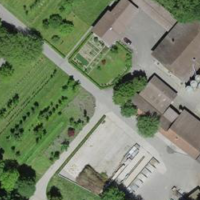
EUNIS habitat code: 55
Species observed at this site:
Geranium robertianum
Symphoricarpos albus